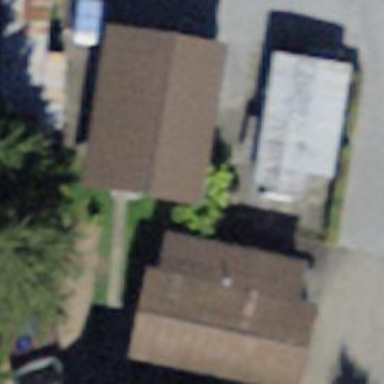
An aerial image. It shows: View of roof of building.